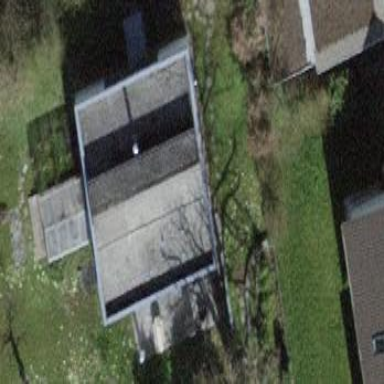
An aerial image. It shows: Building with tile roof.